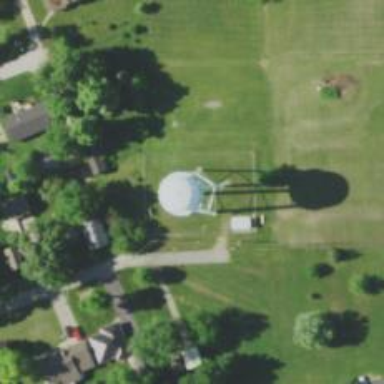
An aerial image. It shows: Water tower that is man-made.